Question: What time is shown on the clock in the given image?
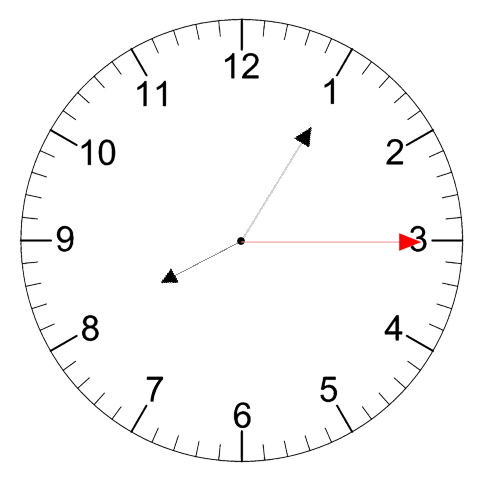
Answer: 08:05:15